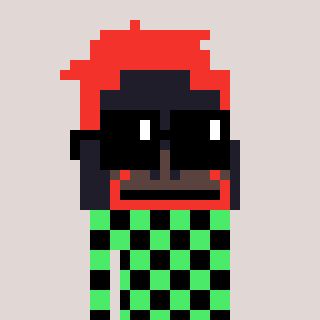
a pixel art character with square black sunglasses, a orangutan-shaped head and a teal-colored body on a warm background